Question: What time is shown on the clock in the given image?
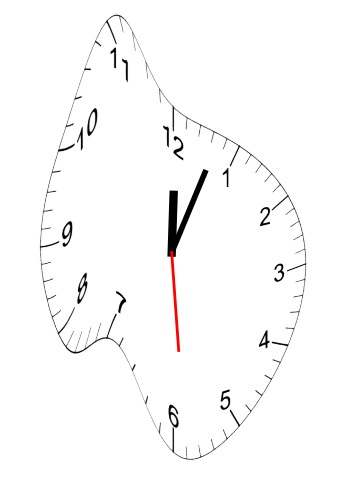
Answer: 12:03:29